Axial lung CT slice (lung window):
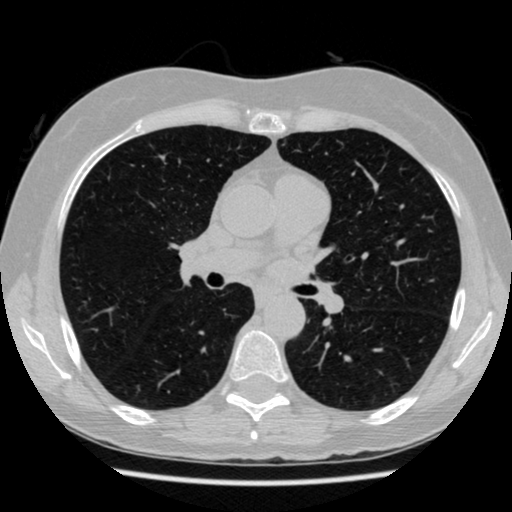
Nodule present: no